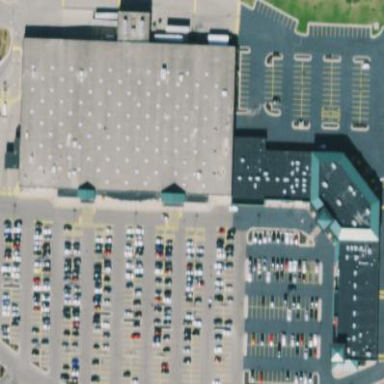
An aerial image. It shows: Retail building.